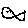
Label: fish